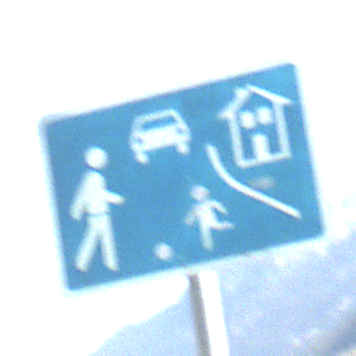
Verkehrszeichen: BeginnVerkehrsberuhigterBereich
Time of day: MorningAfternoon
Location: Outdoor (Nature)
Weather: PartlyCloudy
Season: NotSpecified
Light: Natural